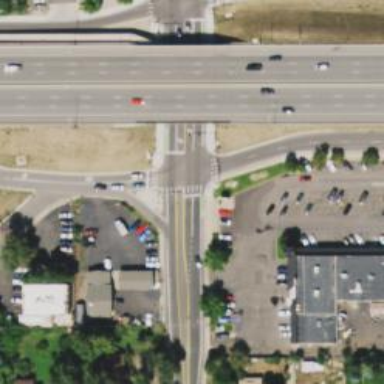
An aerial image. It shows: Marked road crossing.